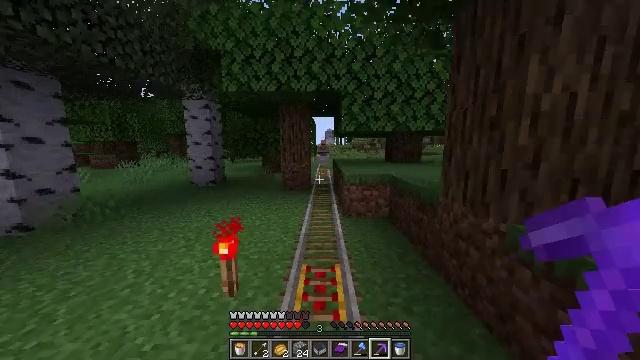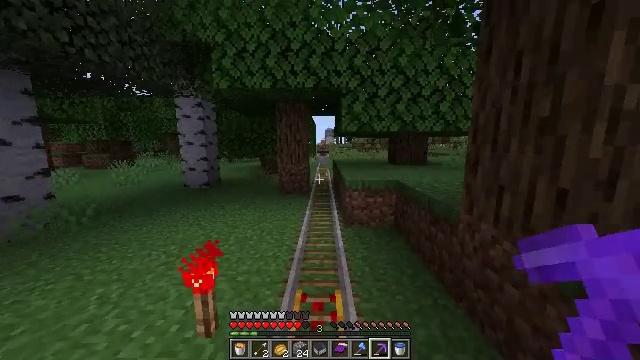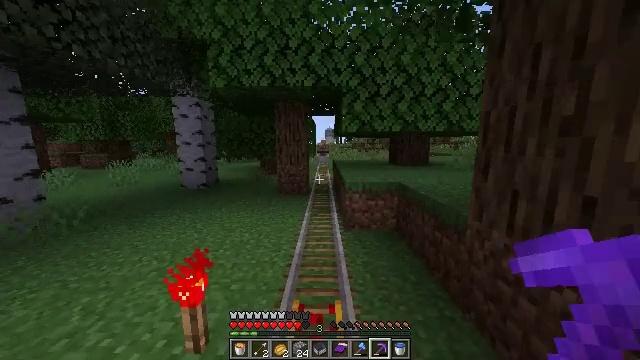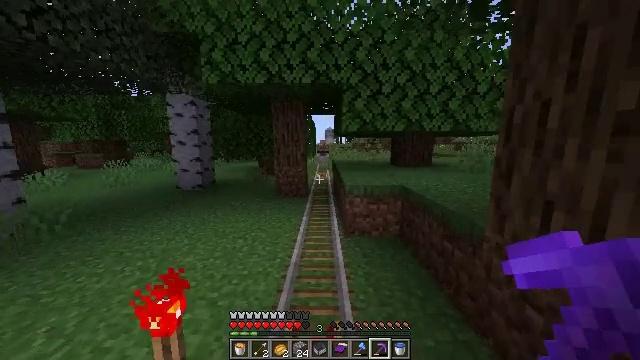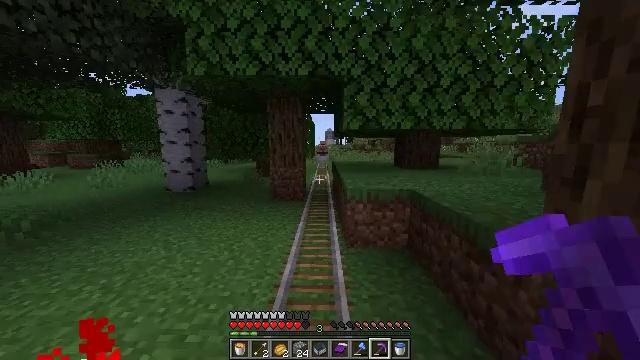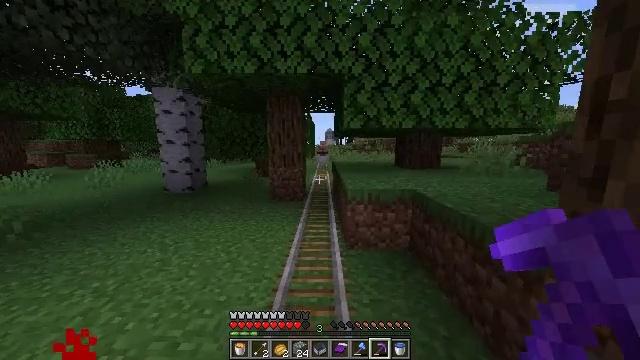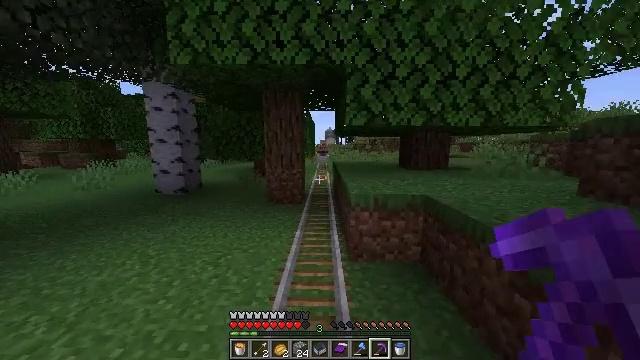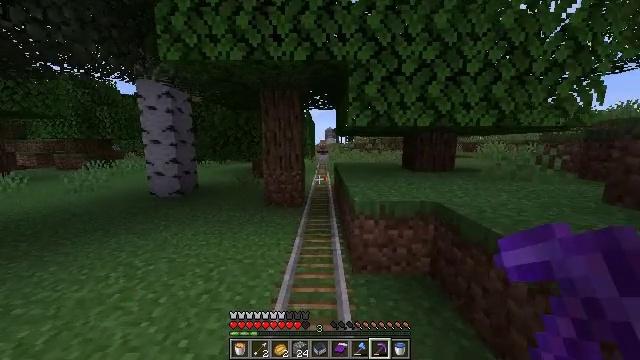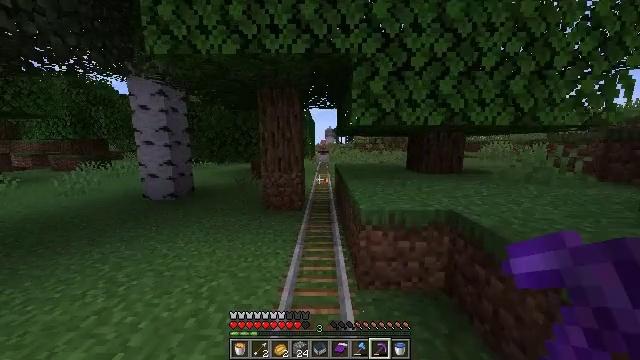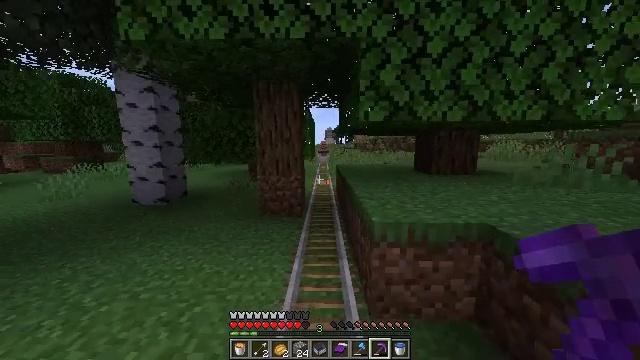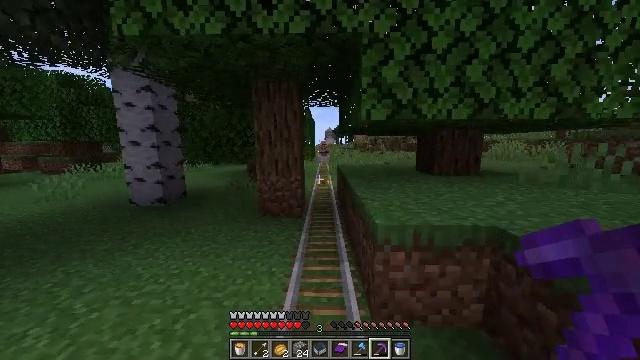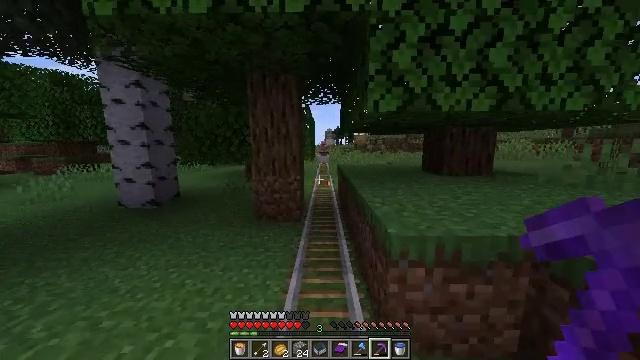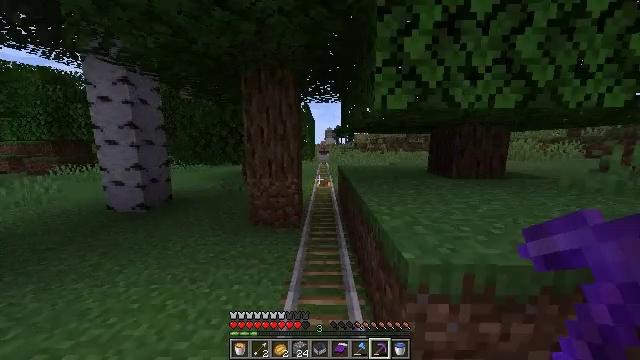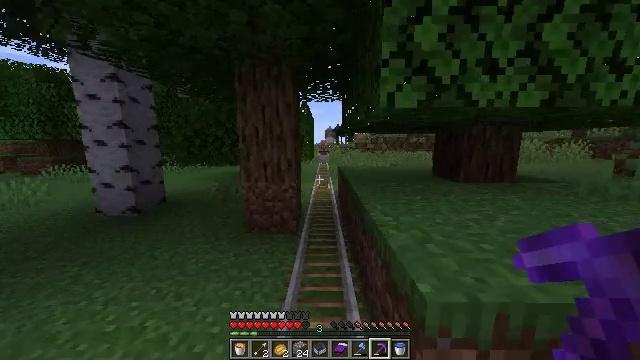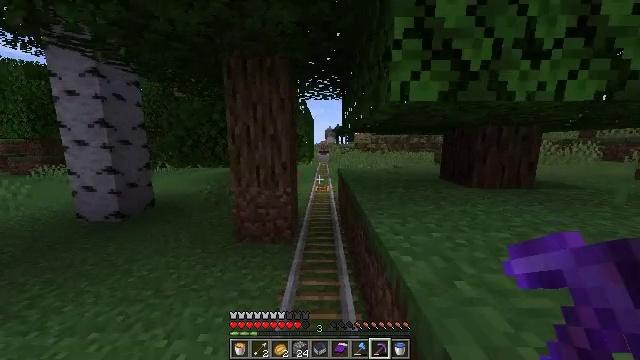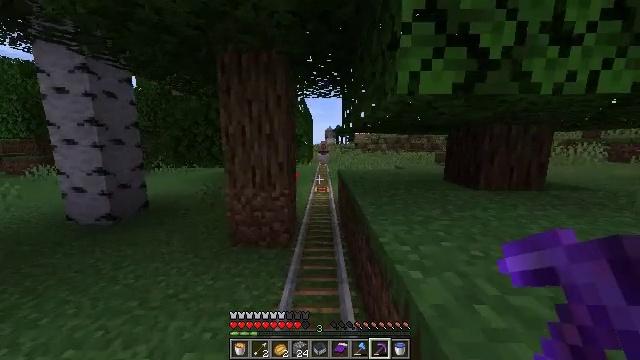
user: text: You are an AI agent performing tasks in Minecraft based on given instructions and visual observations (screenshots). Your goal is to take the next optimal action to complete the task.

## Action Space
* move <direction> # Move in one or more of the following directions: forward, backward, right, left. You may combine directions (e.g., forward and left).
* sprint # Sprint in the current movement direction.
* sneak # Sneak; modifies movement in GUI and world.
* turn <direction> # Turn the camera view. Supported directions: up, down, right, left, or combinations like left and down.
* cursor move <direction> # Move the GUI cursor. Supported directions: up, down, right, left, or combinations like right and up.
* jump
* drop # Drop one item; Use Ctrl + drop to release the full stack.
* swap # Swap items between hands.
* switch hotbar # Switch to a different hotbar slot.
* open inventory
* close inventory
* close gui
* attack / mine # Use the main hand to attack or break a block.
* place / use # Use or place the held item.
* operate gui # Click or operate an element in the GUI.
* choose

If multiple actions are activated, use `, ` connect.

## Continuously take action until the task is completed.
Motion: motion action
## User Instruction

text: Digging the cobblestone underground.
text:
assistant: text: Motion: move forward
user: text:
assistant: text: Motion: move forward
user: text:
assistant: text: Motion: move forward
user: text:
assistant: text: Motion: move forward
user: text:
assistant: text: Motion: move forward
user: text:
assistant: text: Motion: move forward
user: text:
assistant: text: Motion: move forward
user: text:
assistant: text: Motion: move forward
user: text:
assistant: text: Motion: move forward
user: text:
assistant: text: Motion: move forward
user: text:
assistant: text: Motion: move forward
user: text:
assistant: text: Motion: move forward
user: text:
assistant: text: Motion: move forward, sprint
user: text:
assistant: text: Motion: move forward, sprint
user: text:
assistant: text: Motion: move forward, sprint
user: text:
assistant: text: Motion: move forward, sprint
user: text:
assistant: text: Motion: move forward, sprint
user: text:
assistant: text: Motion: move forward
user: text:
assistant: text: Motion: move forward
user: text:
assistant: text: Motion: move forward
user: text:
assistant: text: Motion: move forward
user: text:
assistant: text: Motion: move forward
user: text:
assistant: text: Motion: move forward
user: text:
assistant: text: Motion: move forward
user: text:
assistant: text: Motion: move forward
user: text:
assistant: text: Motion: move forward
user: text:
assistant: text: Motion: move forward
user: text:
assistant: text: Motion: move forward
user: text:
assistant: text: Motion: move forward
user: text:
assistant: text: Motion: move forward